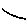
Label: line